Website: macys
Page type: delivery-shipping
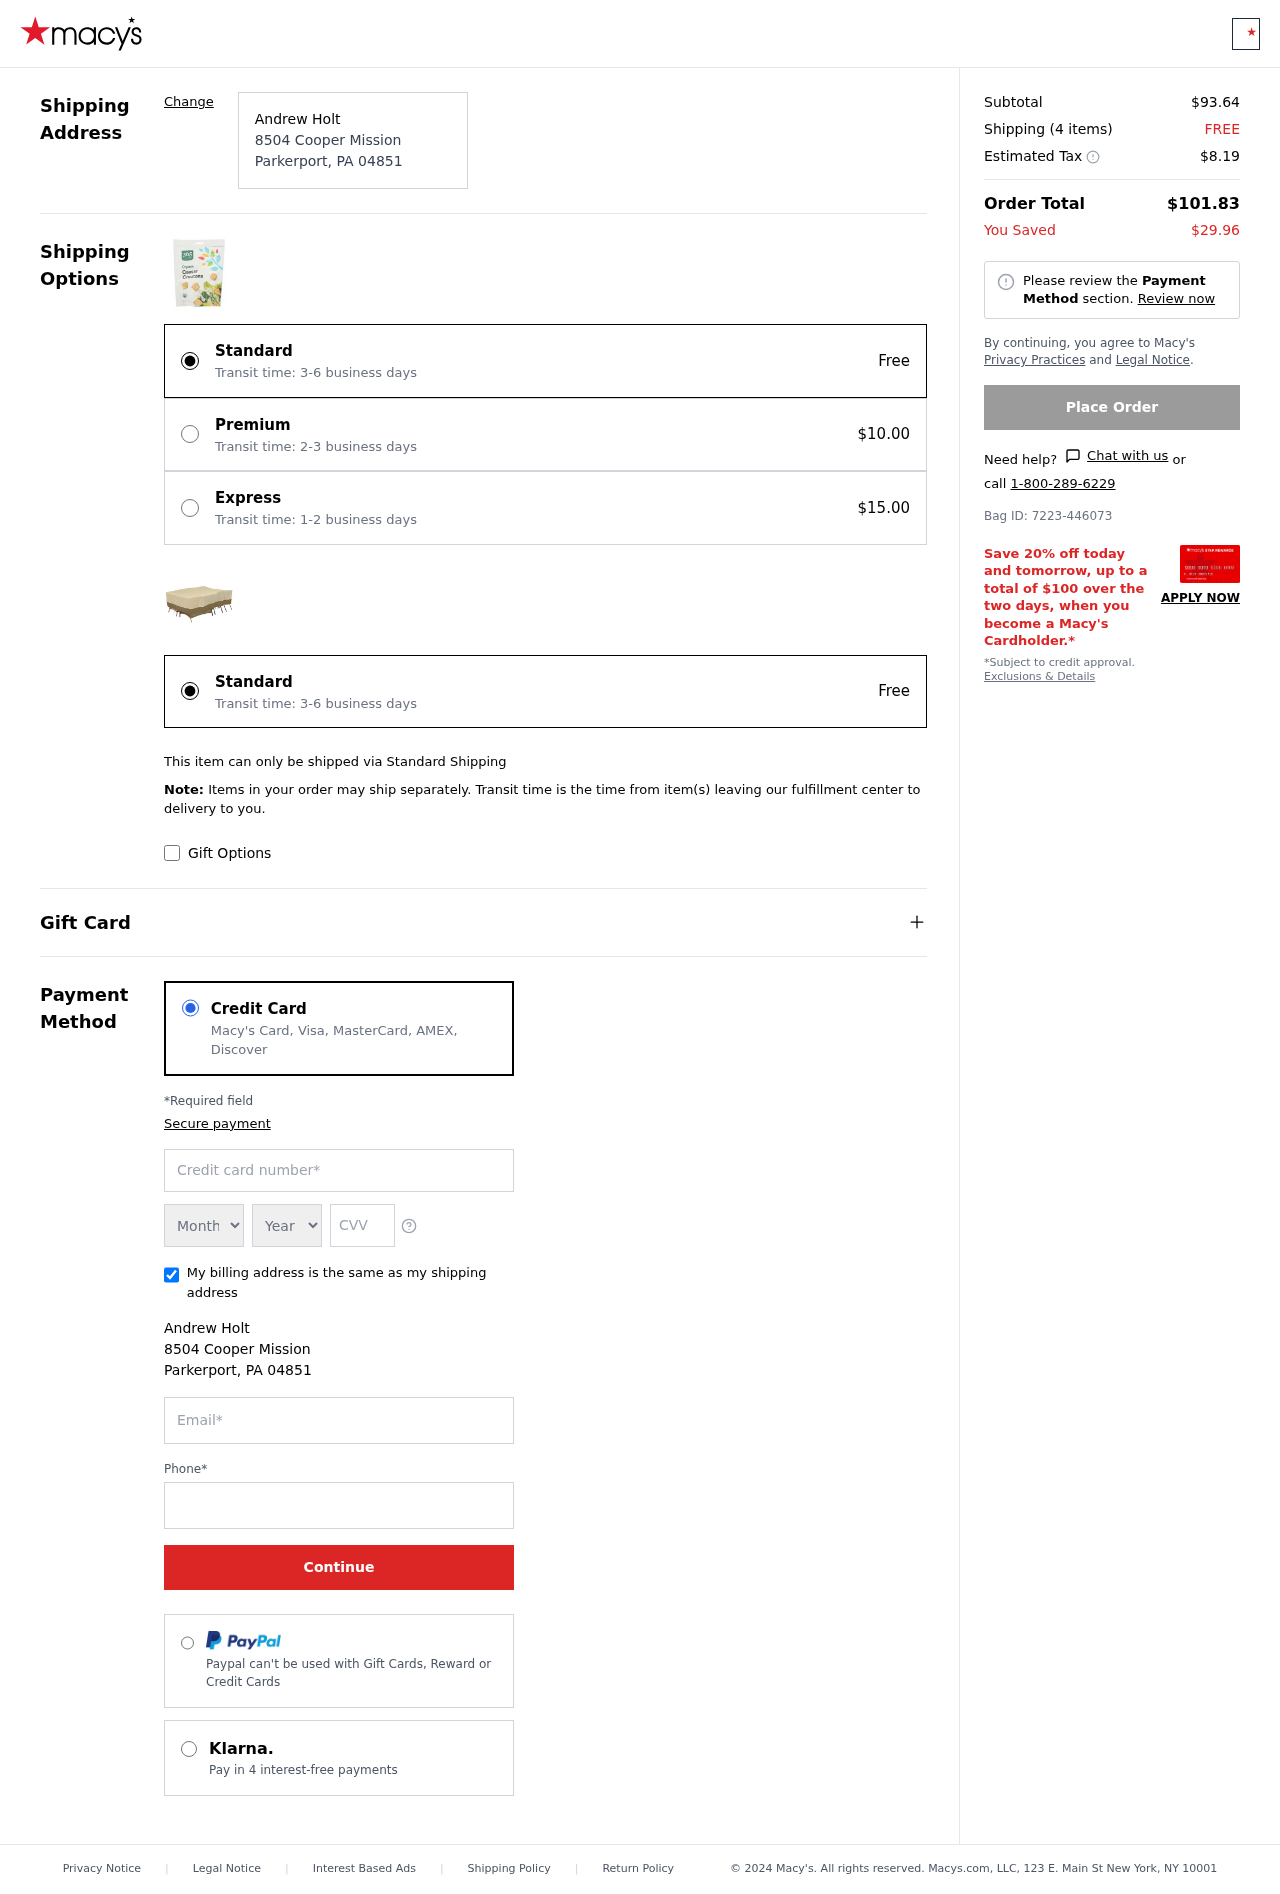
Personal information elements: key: PII_CARD_EXPIRY_MONTH
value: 05
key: PII_CARD_EXPIRY_YEAR
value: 27
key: PII_CITY
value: Parkerport
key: PII_CITY_STATE_ZIP
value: Parkerport, PA 04851
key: PII_FULLNAME
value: Andrew Holt
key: PII_POSTCODE
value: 04851
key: PII_STATE_ABBR
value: PA
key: PII_STREET
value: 8504 Cooper Mission
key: PII_CARD_NUMBER
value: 6553 3614 4298 8972
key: PII_CARD_CVV
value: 477
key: PII_EMAIL
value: andrew.holt@gmail.com
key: PII_PHONE
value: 6099199909
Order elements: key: ORDER_SUBTOTAL
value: $93.64
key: ORDER_NUM_ITEMS
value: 4
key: ORDER_SHIPPING_COST
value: FREE
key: ORDER_TAX
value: $8.19
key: ORDER_TOTAL
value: $101.83
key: ORDER_SAVINGS
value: $29.96
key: ORDER_BAG_ID
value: Bag ID: 7223-446073